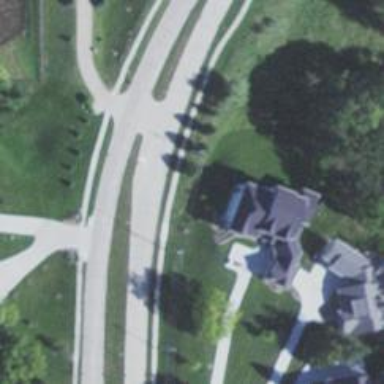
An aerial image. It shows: Footway.